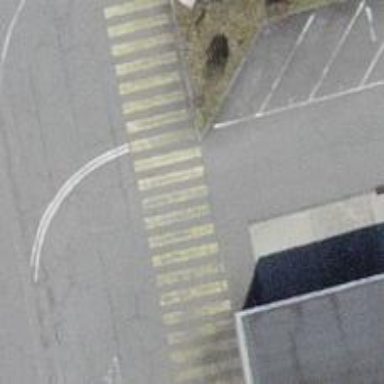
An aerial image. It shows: Uncontrolled zebra crossing on the road.